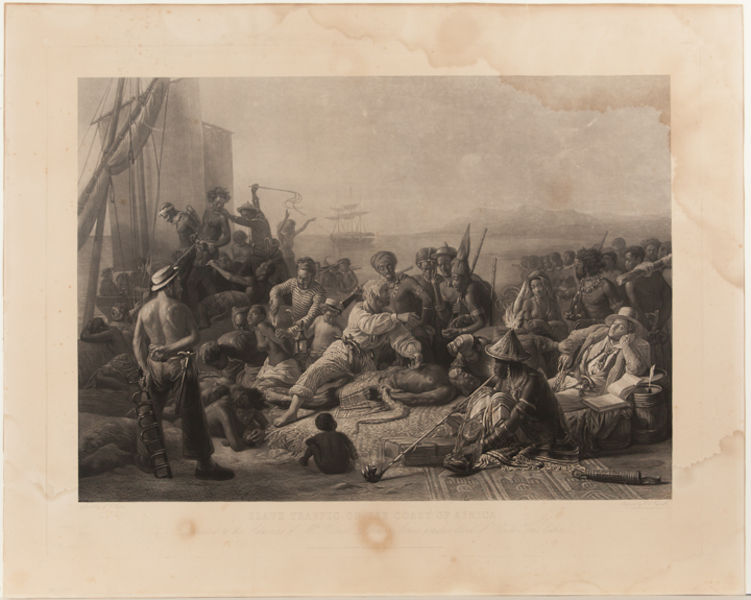
Titel: Slave Traffic on the Coast of Africa
Künstler: Charles Eden Wagstaff
Standort: Amherst (Massachusetts, USA)
Institution: Mead Art Museum, Amherst College
Schlagwörter: grau, hat, men, people, soldiers, sword, white, black, grey, group, old, sitting, picture, print, rug, african, sky, boat, ocean, sea, ship, shore, water, death, male, america, coast, drawing, paper, black and white, hats, boats, dead, rope, sail, sailor, sailors, flags, menschen, engraving, schiff, harbor, hut, book, ships, sleeping, fishermen, smoking, africa, port, segel, sails, market, whip, exotic, indian, realistic, snake, turban, europe, slave, straw hat, barrel, rebellion, colony, beards, dock, slaves, trading, pipe, hüte, weapons, schwarz weiß, turbans, kampf, landlord, bondage, headgear, punishment, slavery, merchant, stains, mongols, water damage, marina, peitsche, segelschiff, nets, cruel, medicine, imperialism, overseer, arzt, rich man, opium, dockyard, whips, verletzter, sklave, south america, colonization, afro american, exploitation, slave trade, seaman, abuse, dicrimination, 전쟁, 사람, 흑백, 인간, 사람들이 자고 있다, 채찍, 배위, 조난자들, slavges, group discussion, people and sea, slave ship